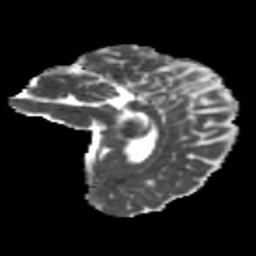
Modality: MD
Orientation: sagittal
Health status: healthy
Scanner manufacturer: philips
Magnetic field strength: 3 T
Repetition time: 9.75 s
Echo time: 0.092 s